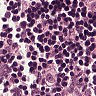
Metastatic tissue present: no